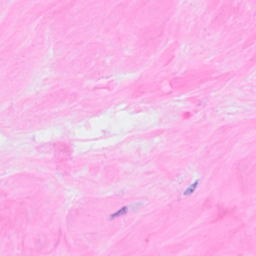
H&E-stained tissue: Breast